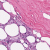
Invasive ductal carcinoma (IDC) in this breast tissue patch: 0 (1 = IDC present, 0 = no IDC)